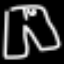
Label: pants